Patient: sex M, age 31
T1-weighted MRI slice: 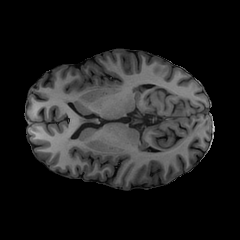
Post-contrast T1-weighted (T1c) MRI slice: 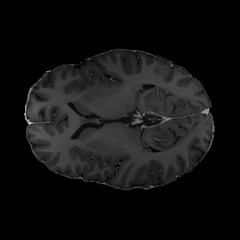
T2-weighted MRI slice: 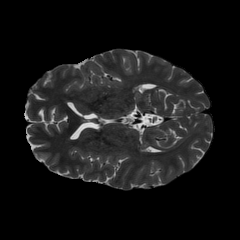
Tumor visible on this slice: yes
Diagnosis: Astrocytoma, IDH-mutant
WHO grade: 2